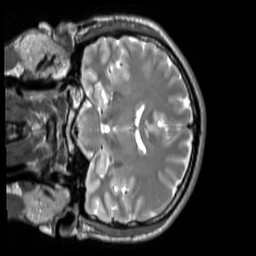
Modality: T2w
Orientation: coronal
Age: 40
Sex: male
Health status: ill
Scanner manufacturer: siemens
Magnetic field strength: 3 T
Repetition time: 2.8 s
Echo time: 0.326 s